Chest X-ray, AP view. Patient: 58 years old, sex M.
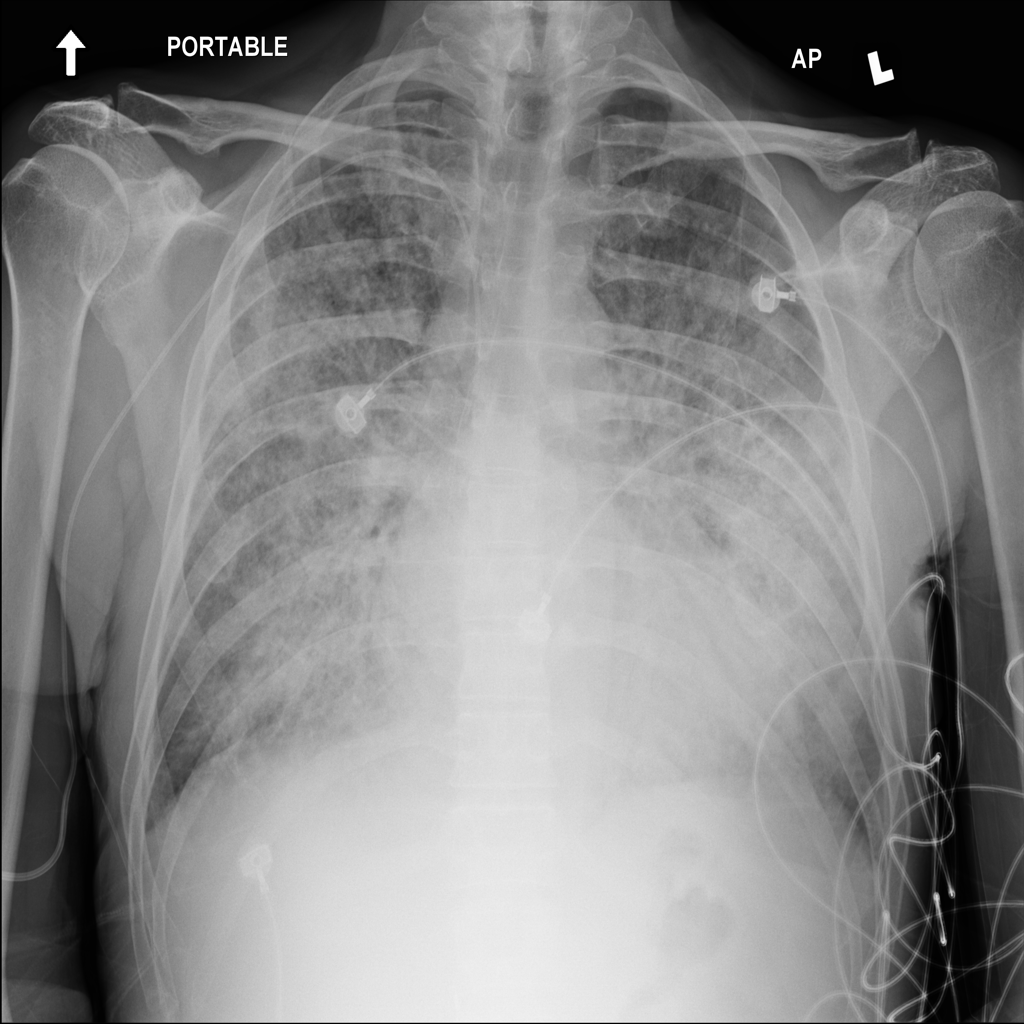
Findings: Edema